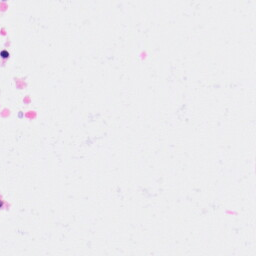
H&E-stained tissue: Kidney